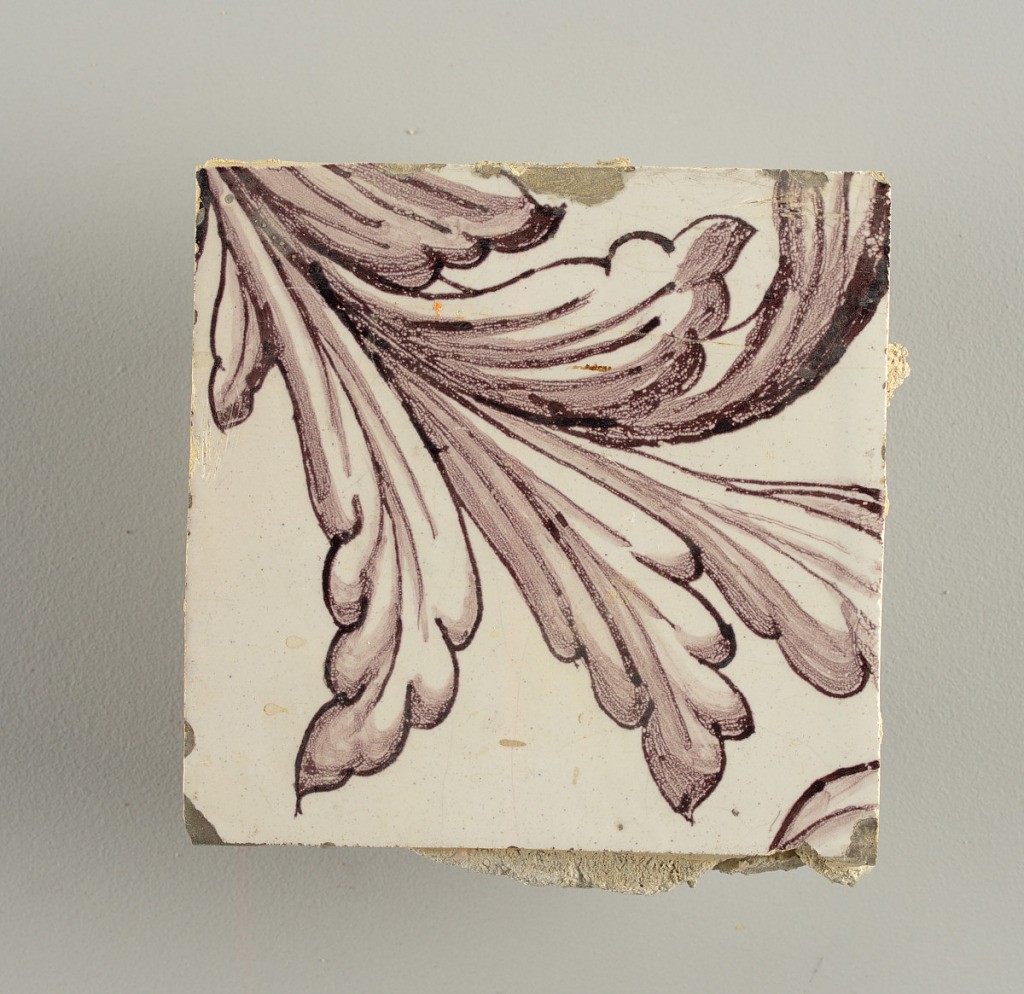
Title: Wall facing
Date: ca. 1725
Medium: Tin-glazed earthenware, underglaze
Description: Horizontal rectangle.  Thirty-seven tiles wide and twenty-one high with opening for door or window nineteen and one-half tiles high and twelve wide.  To left and right of opening, centered canopy above. Left, woman representing Hope, right, a sculputure urn.  Centered above opening, a mascaron.  Arabesque design of foliage.